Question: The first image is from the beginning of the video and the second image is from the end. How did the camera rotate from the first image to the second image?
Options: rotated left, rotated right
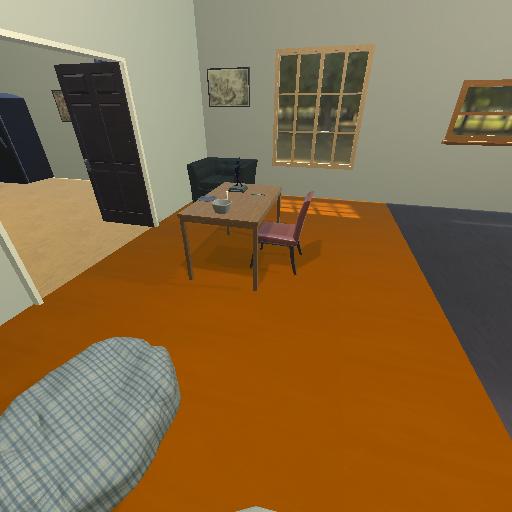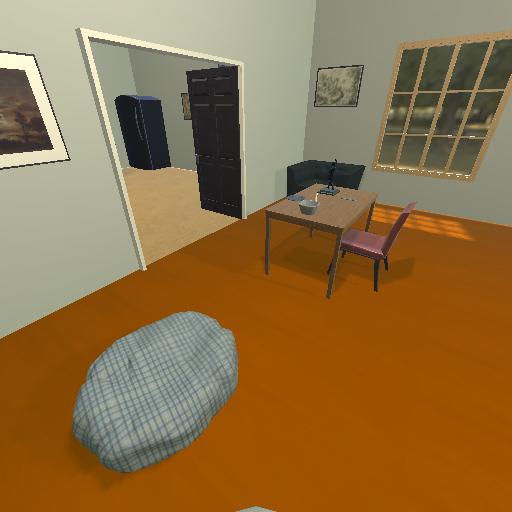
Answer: rotated left